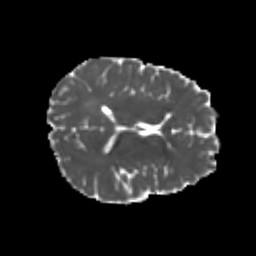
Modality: MD
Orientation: axial
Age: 18
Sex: male
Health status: healthy
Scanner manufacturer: philips
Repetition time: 7.389 s
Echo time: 0.08599 s